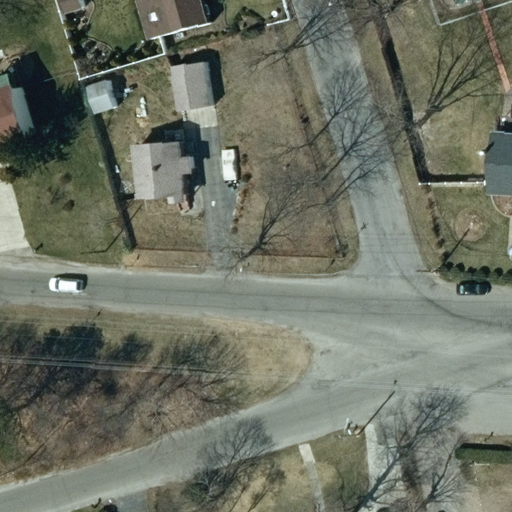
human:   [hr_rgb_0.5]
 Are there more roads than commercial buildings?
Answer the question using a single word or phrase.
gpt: yes

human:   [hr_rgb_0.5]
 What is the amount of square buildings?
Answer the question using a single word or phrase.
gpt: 0

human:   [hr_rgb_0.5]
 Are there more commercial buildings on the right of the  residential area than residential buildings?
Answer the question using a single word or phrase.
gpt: no

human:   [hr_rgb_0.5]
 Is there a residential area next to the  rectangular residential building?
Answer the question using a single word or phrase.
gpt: yes

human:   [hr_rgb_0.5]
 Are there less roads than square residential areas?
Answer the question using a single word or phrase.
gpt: no

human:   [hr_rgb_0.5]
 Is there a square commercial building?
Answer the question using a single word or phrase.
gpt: no

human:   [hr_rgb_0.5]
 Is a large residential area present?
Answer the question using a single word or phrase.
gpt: yes

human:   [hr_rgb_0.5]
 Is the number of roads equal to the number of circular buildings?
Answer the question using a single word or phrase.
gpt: no

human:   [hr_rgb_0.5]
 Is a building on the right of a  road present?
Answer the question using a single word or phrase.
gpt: yes

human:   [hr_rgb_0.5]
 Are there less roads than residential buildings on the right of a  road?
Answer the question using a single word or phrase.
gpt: no

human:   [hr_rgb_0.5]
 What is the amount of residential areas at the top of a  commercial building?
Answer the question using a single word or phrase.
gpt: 0

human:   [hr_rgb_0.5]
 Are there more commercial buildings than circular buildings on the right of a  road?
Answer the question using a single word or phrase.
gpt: no

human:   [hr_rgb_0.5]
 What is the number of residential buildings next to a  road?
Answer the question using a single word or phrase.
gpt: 4

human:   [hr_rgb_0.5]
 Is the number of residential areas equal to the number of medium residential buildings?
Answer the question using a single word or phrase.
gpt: no

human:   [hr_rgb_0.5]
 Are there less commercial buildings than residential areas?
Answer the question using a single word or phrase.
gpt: yes

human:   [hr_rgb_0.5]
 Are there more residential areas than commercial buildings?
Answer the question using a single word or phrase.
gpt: yes

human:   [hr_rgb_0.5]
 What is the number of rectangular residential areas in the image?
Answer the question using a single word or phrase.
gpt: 1

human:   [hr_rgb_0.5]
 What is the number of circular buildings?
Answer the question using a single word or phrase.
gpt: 0

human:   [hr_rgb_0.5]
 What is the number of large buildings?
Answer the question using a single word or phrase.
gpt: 0

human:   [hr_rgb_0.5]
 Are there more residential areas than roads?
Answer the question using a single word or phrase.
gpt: no

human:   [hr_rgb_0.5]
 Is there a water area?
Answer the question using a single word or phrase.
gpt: no

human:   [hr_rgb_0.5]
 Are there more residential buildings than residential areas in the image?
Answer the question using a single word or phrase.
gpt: yes

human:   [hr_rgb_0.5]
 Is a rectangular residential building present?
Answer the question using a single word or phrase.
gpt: yes

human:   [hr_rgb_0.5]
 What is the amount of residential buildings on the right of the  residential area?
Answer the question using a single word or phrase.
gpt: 4

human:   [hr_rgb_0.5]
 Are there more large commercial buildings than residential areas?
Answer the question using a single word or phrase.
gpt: no

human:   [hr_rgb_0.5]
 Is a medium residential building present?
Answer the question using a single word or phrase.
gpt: yes

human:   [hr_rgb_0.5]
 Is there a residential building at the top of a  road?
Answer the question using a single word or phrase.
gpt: yes

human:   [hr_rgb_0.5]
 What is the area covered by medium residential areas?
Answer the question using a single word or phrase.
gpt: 0m2

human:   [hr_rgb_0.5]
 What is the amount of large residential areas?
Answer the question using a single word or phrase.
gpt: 1

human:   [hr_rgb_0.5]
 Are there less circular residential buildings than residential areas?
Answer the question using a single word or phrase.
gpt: yes

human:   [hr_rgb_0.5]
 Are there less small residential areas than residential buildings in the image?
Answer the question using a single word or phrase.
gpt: yes

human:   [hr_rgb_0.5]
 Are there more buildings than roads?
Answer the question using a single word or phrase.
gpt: yes

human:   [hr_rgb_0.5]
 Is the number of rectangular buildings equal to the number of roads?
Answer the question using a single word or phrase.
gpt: no

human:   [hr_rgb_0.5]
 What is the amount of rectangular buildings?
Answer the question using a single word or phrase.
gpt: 6

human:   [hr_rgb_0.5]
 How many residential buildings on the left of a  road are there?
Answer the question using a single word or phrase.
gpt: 3

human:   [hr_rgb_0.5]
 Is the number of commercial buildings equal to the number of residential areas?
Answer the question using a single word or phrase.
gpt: no